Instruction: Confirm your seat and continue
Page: seats
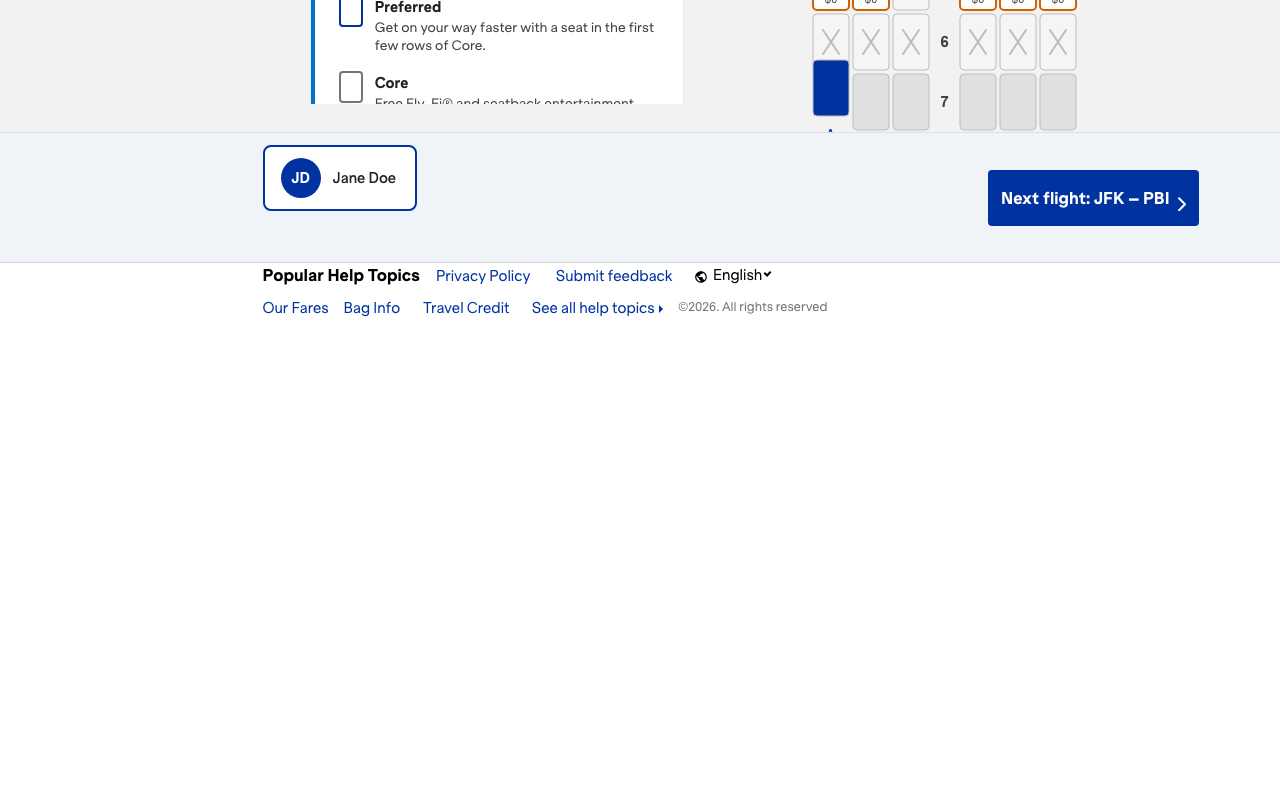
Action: click